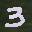
Label: 3